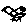
Label: bird